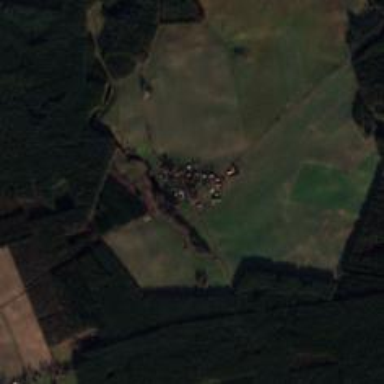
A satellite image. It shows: Small settlement known as hamlet.